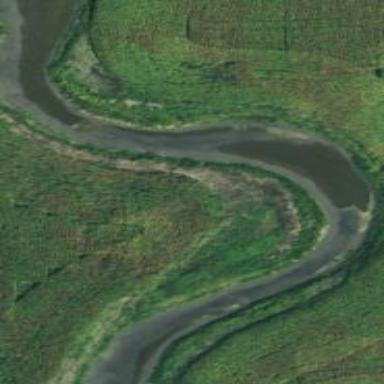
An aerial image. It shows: River flowing through natural landscape.